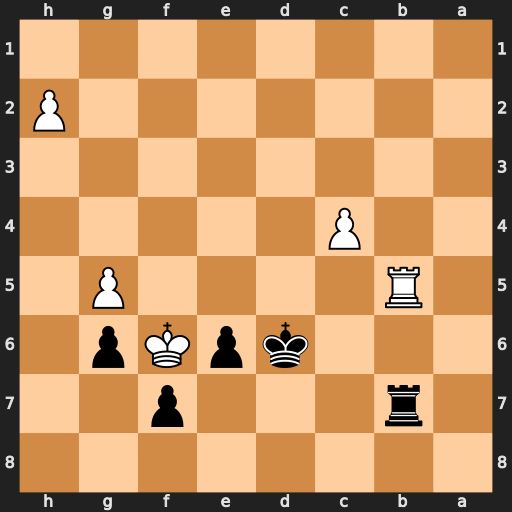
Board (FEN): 8/1r3p2/3kpKp1/1R4P1/2P5/8/7P/8
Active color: b
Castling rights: -
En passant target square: -
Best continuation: Rxb5 cxb5 e5 b6 e4